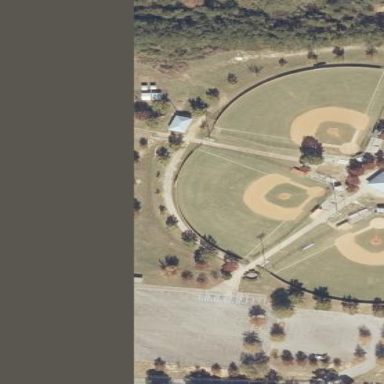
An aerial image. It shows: Baseball pitch for leisure land.